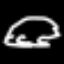
Label: frog